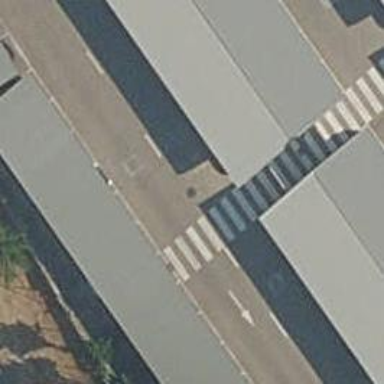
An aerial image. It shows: Asphalt driveway for service vehicles.